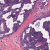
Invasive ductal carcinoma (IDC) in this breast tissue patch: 0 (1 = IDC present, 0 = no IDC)